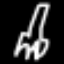
Label: fork